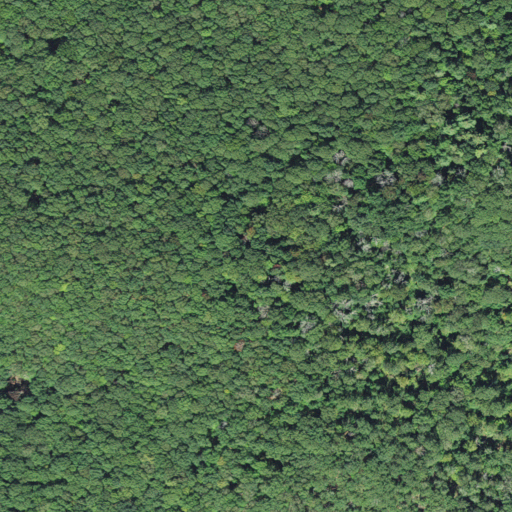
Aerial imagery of ridge(s) in West Virginia named Spice Ridge containing deciduous forest and mixed forest